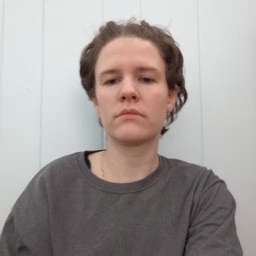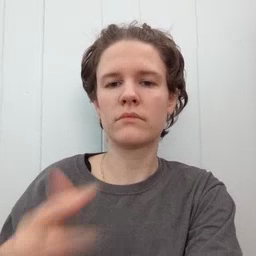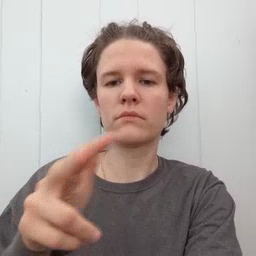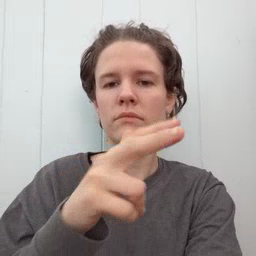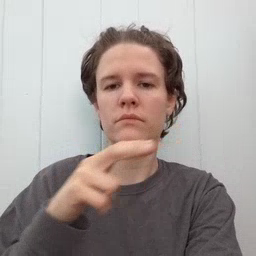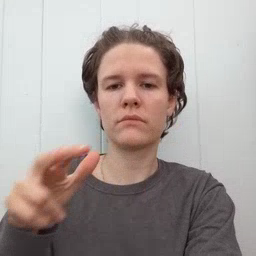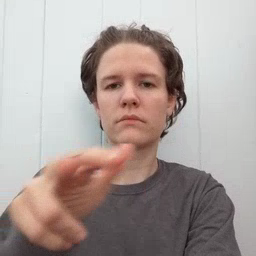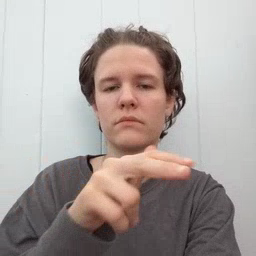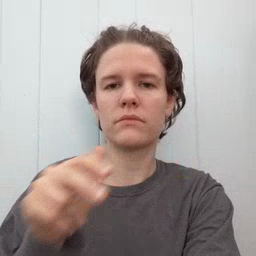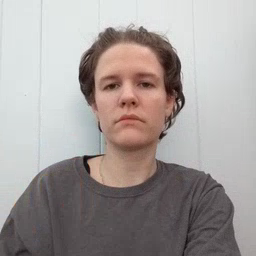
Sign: helicopter